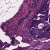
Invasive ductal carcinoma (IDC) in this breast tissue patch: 1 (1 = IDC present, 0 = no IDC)